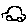
Label: car